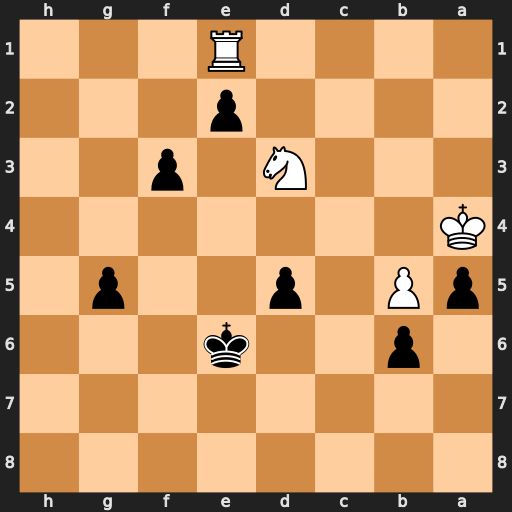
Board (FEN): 8/8/1p2k3/pP1p2p1/K7/3N1p2/4p3/4R3
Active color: b
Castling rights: -
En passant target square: -
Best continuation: Kf5 Kb3 g4 Kc3 g3